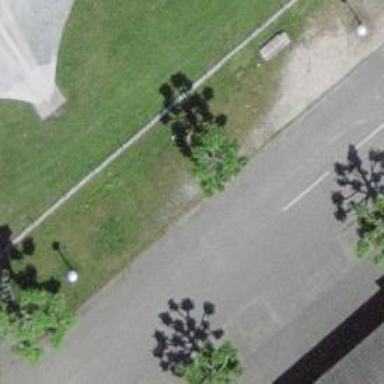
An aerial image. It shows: Avenue of broadleaved trees.